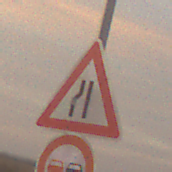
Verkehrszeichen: EinseitigVerengteFahrbahnLinks
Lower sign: Ueberholverbot
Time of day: SunriseSunset
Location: Outdoor (Nature)
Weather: PartlyCloudy
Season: NotSpecified
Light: Natural